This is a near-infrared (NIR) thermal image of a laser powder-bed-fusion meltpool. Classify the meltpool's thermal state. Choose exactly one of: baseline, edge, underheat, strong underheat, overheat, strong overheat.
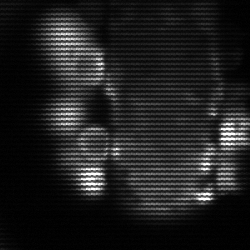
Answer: strong underheat